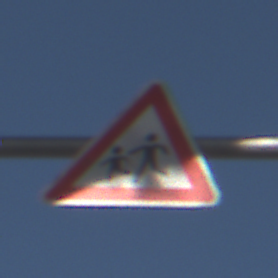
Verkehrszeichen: KinderRechts
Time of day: MorningAfternoon
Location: Outdoor (Urban)
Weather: Clear
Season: NotSpecified
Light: Natural